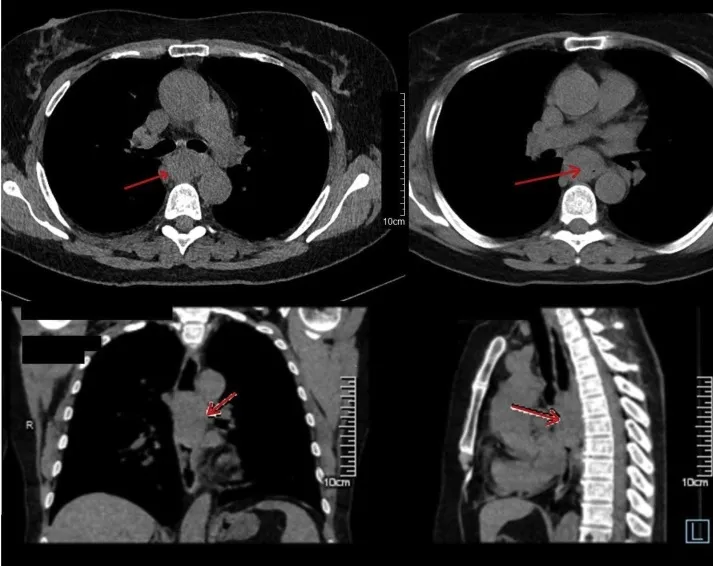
Preoperative contrast CT (see comments in the text).
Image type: radiology (ct)